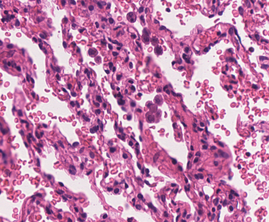
Tumor epithelial tissue: no
Tumor-associated stroma tissue: no
Normal tissue: yes